Question: Delphi IDE's "code completion" feature includes a second flyout window with code parameters - the one on the right:

An interesting feature of that window is that it is . What parameters must be used to create a window like that, and how can the automatic sizing be achieved in Delphi (XE)?
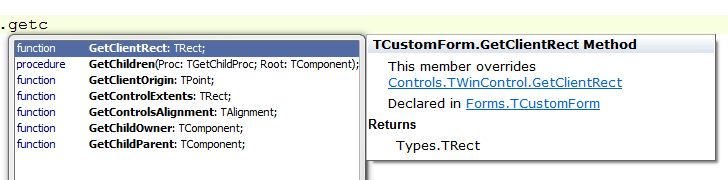
Answer: I would call that a hint window. Sizing "automatically" is done by code, and not by parameters alone, unless those parameters are properties in components, and the components then take on the work of auto-sizing to fit the content. In fact, that's probably what you want.
You could do it all yourself in Raw Win32 API terms... But it's a lot of work. Sizing a window to fit text can be done, using a window without a border and with style WS_POPUP set, and by painting it all yourself, and using the DrawTextEx API which can return the size of the text, but the simpler approach would be to use a hint window component, some of which will let you size them based on the content inside them. Unless you have a real need to reinvent the wheel, there are lots of hint window components already written. Use one.
I have used, and can recommend the hint window components from TMS (commercial) and JEDI JVCL (free), and they can both do window hints much like the above. The TMS Html Hint and TMS Office hint components are both capable of result similar to the above.
If you need a free solution, TJvHintWindow, built into the JVCL doesn't have as much functionality as the TMS ones, but could be tweaked and modified with a little work, to do something much like the picture you've shown.